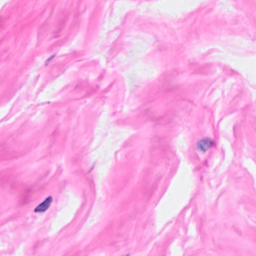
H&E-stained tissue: Breast